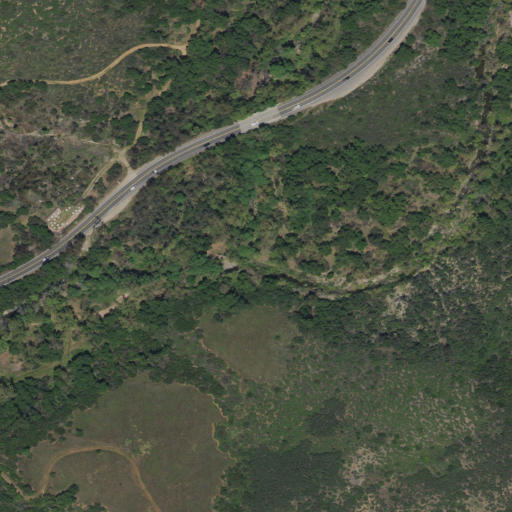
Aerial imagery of valley in California named Hot Spring Canyon containing shrub, woody wetlands, open development, low intensity development, and mixed forest